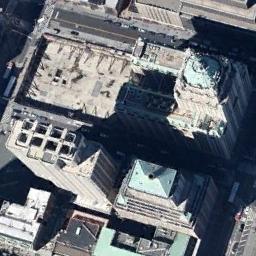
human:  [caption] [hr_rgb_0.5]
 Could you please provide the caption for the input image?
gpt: The commercial area is near the road with many cars .

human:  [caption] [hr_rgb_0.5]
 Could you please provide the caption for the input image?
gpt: The buildings downtown are very tall .

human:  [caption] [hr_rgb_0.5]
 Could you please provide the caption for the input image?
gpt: A commercial area has some buildings and one of buildings is a church with a circular pointed roof .

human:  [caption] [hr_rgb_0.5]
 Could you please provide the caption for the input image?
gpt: In a commercial district there are several tall buildings of different shapes and several roads with many cars .

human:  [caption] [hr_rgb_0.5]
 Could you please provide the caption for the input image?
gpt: A building with a green dome in commercial area .